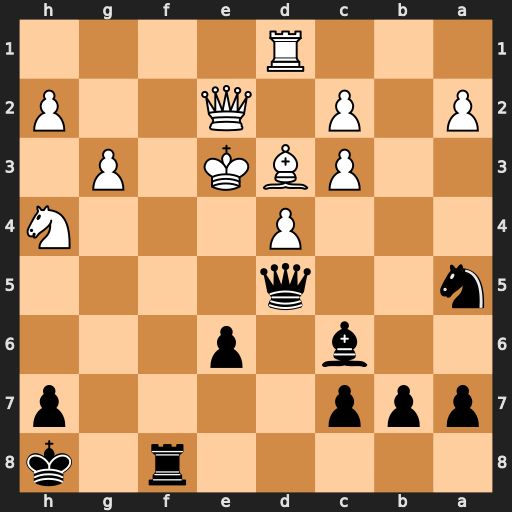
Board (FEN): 5r1k/ppp4p/2b1p3/n2q4/3P3N/2PBK1P1/P1P1Q2P/3R4
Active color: b
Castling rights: -
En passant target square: -
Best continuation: Qg5#